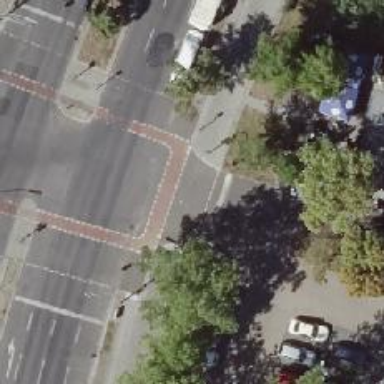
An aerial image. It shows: Crossing with traffic signals.